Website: macys
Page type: delivery-shipping
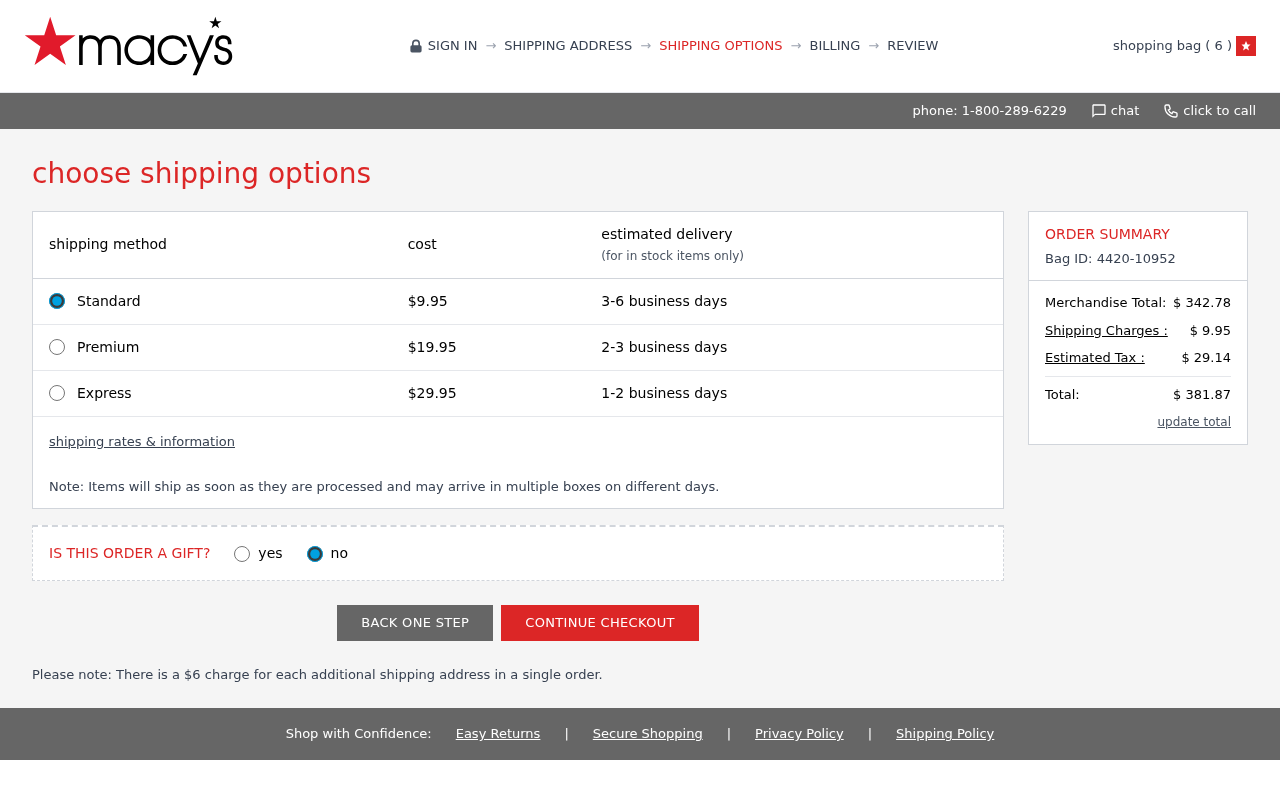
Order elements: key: ORDER_NUM_ITEMS
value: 6
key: ORDER_SHIPPING_COST
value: $ 9.95
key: ORDER_SHIPPING_COST
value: $9.95
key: ORDER_ID
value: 4420-10952
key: ORDER_SUBTOTAL
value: $ 342.78
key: ORDER_TAX
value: $ 29.14
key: ORDER_TOTAL
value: $ 381.87